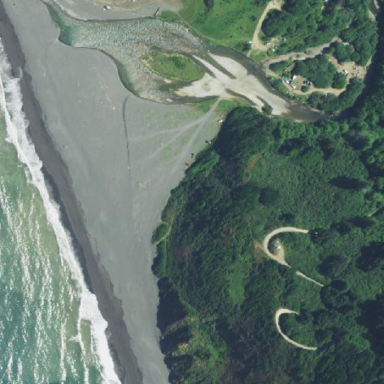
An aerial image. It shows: Beautiful beach with natural surroundings.